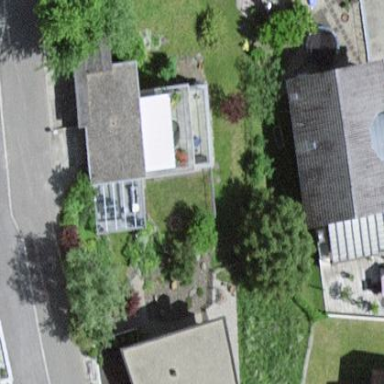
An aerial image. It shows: Simple and straightforward house.